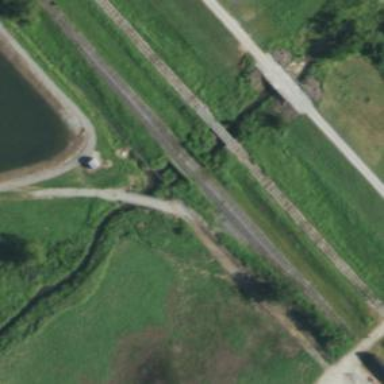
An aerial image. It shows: Railway bridge over siding railway service.